Fundus camera: zeiss
Shooting center: midpoint
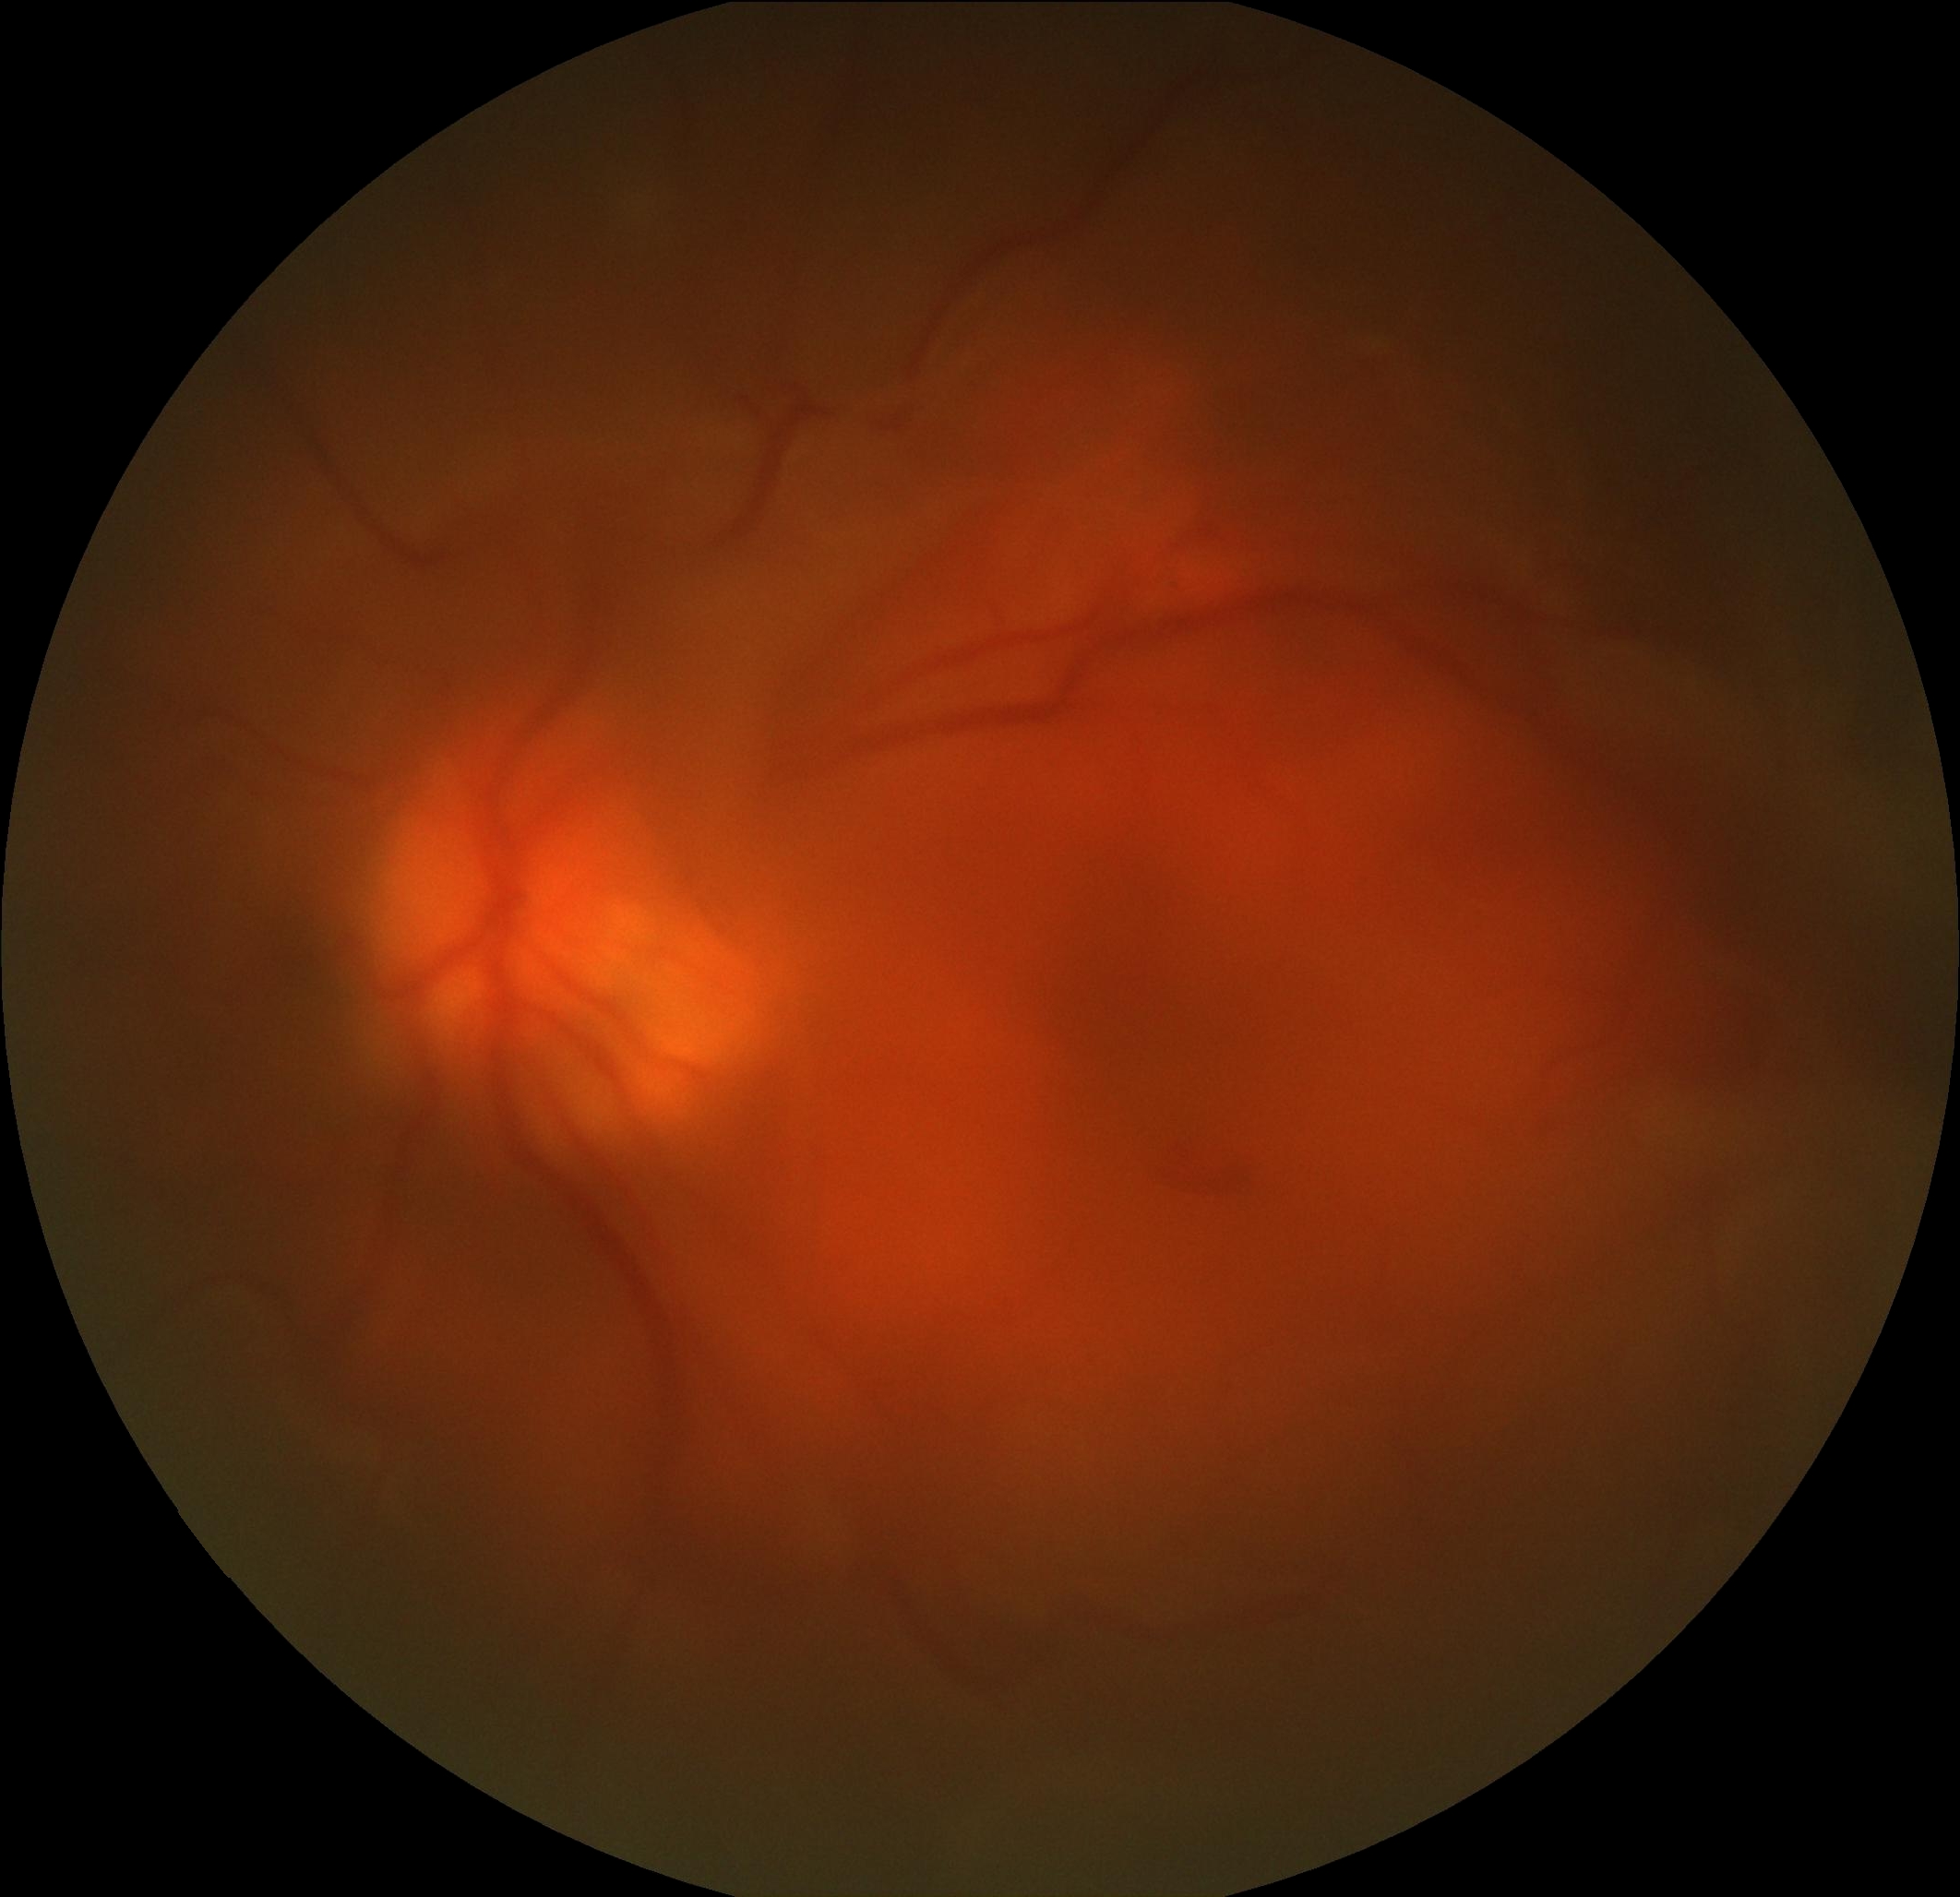
Pathologic myopia: yes
Patchy retinal atrophy: present
Retinal detachment: present